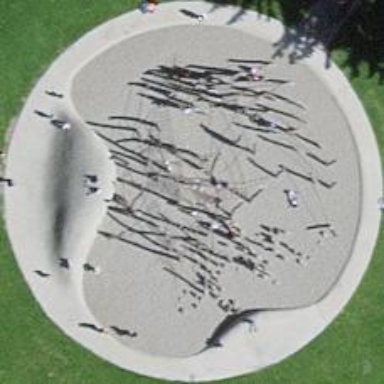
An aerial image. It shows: Playground with slide and climbing frame.